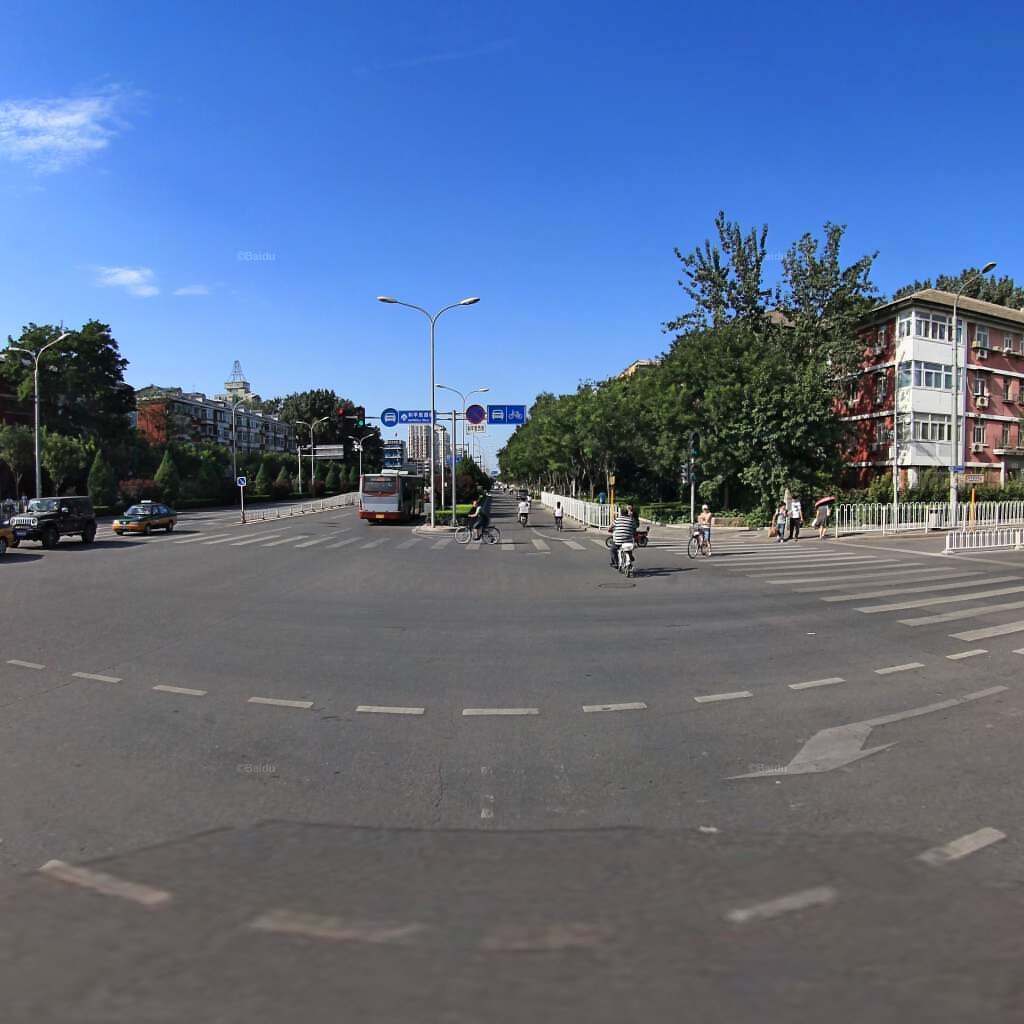
Region: Dongcheng
Road damage annotations: longitudinal crack, manhole cover, longitudinal crack